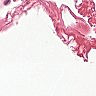
Metastatic tissue present: no